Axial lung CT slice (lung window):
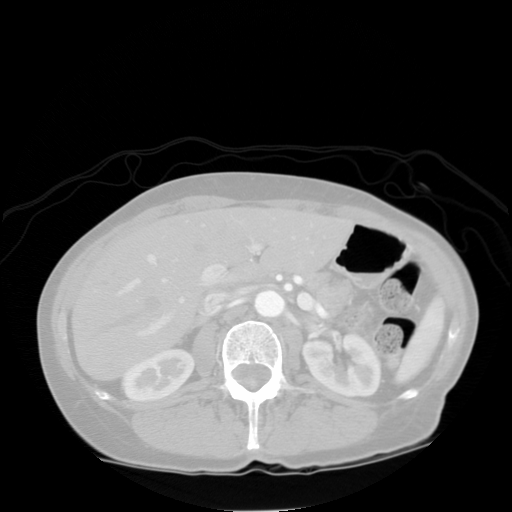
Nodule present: no